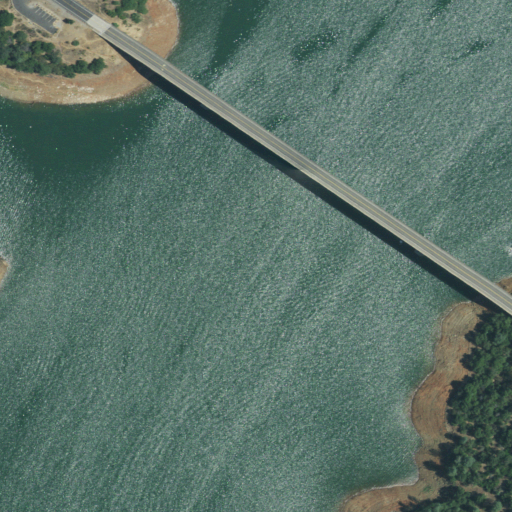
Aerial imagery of valley in California named Snake Gulch containing open water, mixed forest, open development, low intensity development, shrub, medium intensity development, and grassland